Interaction volume radius: 5 \u00c5
Interaction volume height: 10 \u00c5
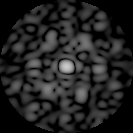
Disorder parameter: 0.6808